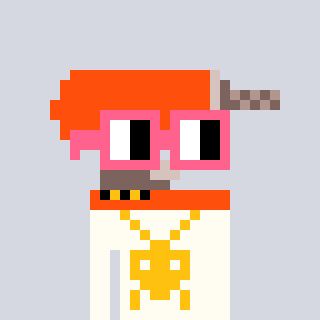
a pixel art character with square pink glasses, a drill-shaped head and a grayscale-colored body on a cool background